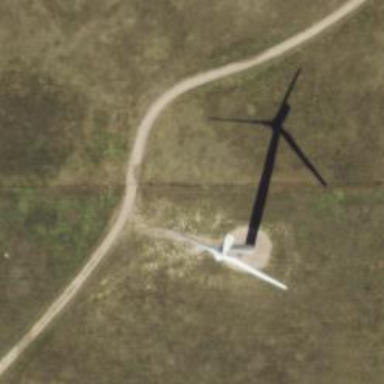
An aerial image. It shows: Wind power generator employing wind turbines.